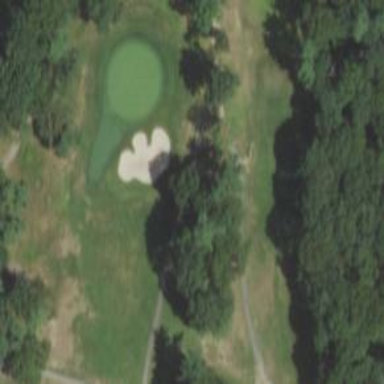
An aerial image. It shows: Path for both road and golf.